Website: bh-photo
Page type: customer-info-address
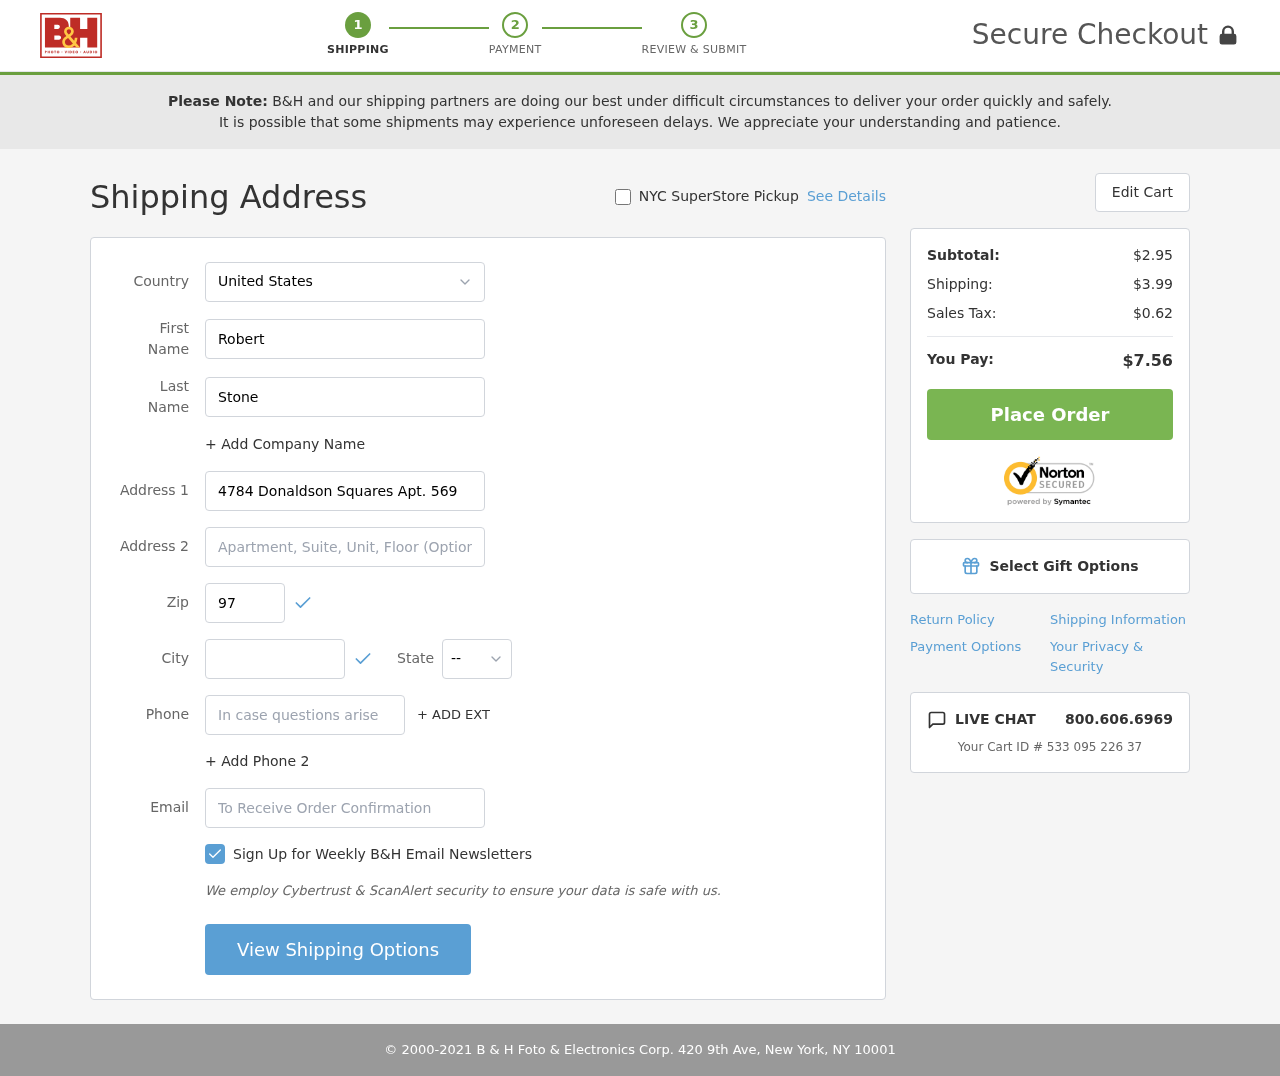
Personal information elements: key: PII_CITY
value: Smithport
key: PII_COUNTRY
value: United States
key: PII_EMAIL
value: rstone@hotmail.com
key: PII_FIRSTNAME
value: Robert
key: PII_LASTNAME
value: Stone
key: PII_PHONE
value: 2582311607
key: PII_POSTCODE
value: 97400
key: PII_STATE_ABBR
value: ID
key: PII_STREET
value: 4784 Donaldson Squares Apt. 569
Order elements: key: ORDER_SUBTOTAL
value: $2.95
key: ORDER_SHIPPING_COST
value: $3.99
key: ORDER_TAX
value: $0.62
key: ORDER_TOTAL
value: $7.56
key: ORDER_ID
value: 533 095 226 37